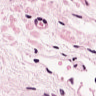
Metastatic tissue present: no